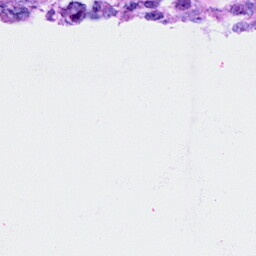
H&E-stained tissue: Breast